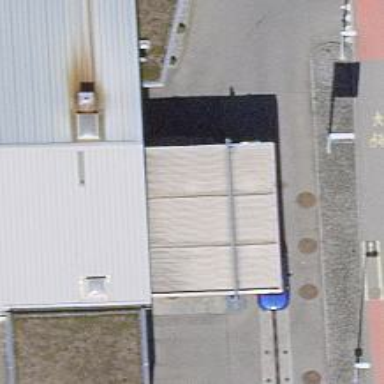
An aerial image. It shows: Fuel station.